Interaction volume radius: 5 \u00c5
Interaction volume height: 20 \u00c5
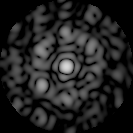
Disorder parameter: 0.5945